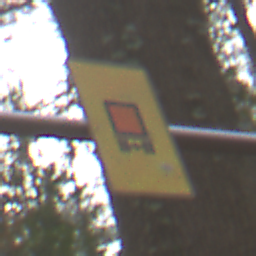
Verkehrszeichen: KennzeichnungspflichtigeFahrzeugeGefaehrlicheGueterOhnePfeilsymbol
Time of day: Midday
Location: Outdoor (Nature)
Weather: Overcast
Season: Autumn
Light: Natural